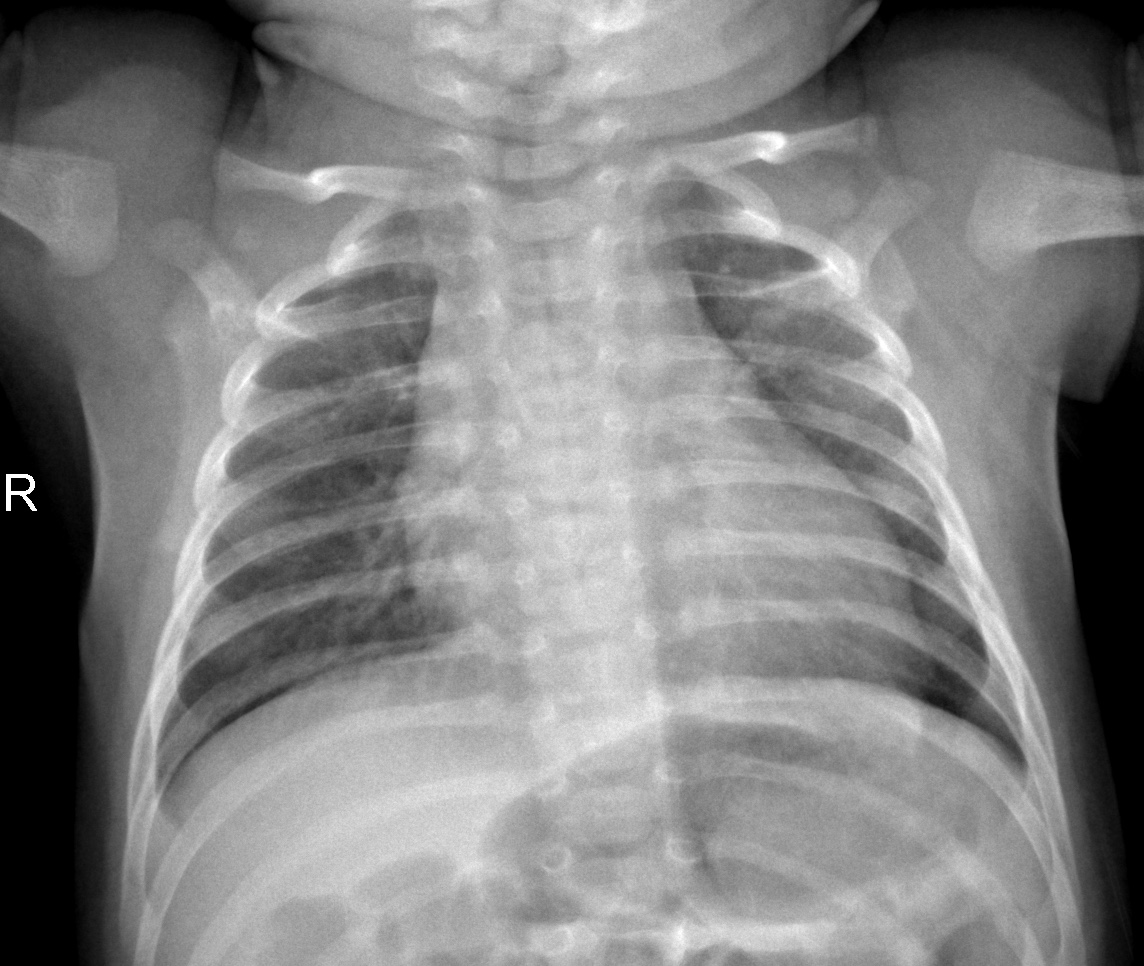
Diagnosis: NORMAL